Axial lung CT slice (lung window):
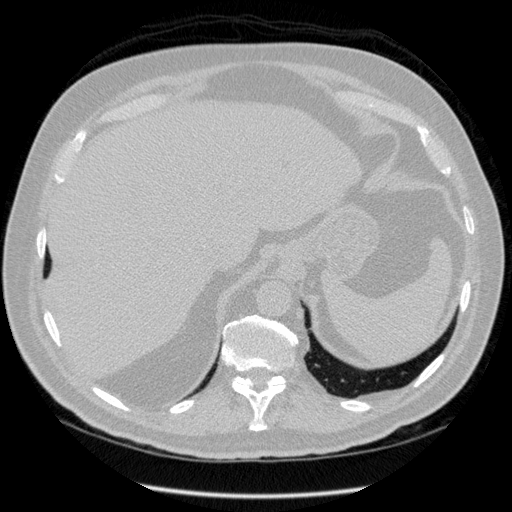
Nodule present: no